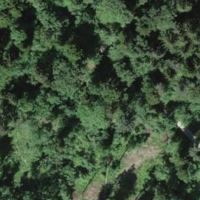
EUNIS habitat code: 44
Species observed at this site:
Anyphaena accentuata
Pogonocherus hispidulus
Anatis ocellata